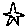
Label: star